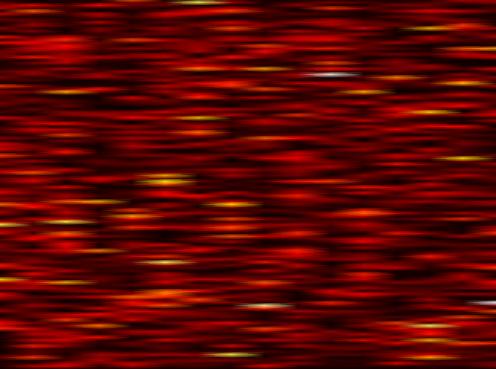
Label: WOLA